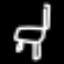
Label: chair